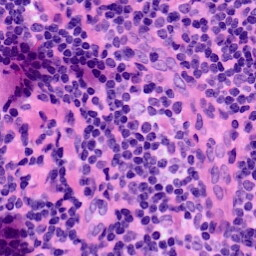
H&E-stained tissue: LymphNode